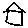
Label: house